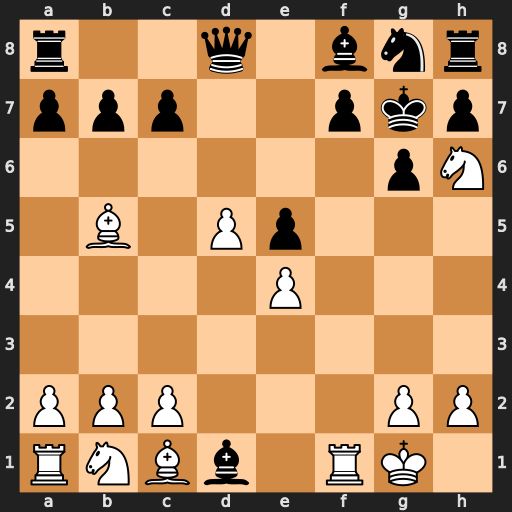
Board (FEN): r2q1bnr/ppp2pkp/6pN/1B1Pp3/4P3/8/PPP3PP/RNBb1RK1
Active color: w
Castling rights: -
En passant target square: -
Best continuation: Rxf7#